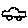
Label: car